Question: I have a java code where I want to use <URL>. I am using JDK 1.6. Thanks in advance.
I am using the following command:

And Used follwing code:
'''
public class Test {
public static void main(String[] args) {
try {
String key = "hello";
Multimap<String, Integer> myMap = HashMultimap.create();
myMap.put(key, 1);
myMap.put(key, 5000);
System.out.println(myMap.get(key));
}
catch (FileNotFoundException e) {
System.out.println(e);
} catch (Exception e) {
System.out.println(e);
}
}
}
'''
I store Guava Library and Test.java in C:\Program Files\Java\jdk1.6.0_25in . Can anybody help me where is the problem because it is showing errors.
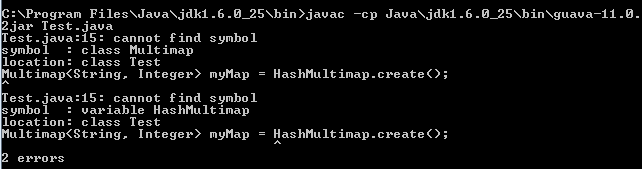
Answer: Suppose you are using Eclipse as IDE, here is the picture:

: if you don't use any IDE, you just must use CLASSPATH variable:
'''
javac -classpath path_to_your_jar/yourjar.jar your_code.java
'''
'-classpath' or '-cp' switch gives you possibility to tell javac where your libraries are located.
See <URL> for further reference.